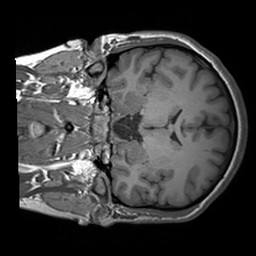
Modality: T1w
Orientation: coronal
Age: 29
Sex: female
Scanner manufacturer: siemens
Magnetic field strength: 3 T
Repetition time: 1.6 s
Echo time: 0.00236 s